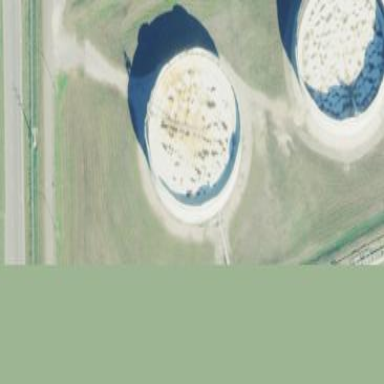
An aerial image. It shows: Storage tank which is man-made and housed in building.